Question: This is a snake game. How many steps do you need to take from the current state to eat two foods one after another (regardless of the order of the two foods)?
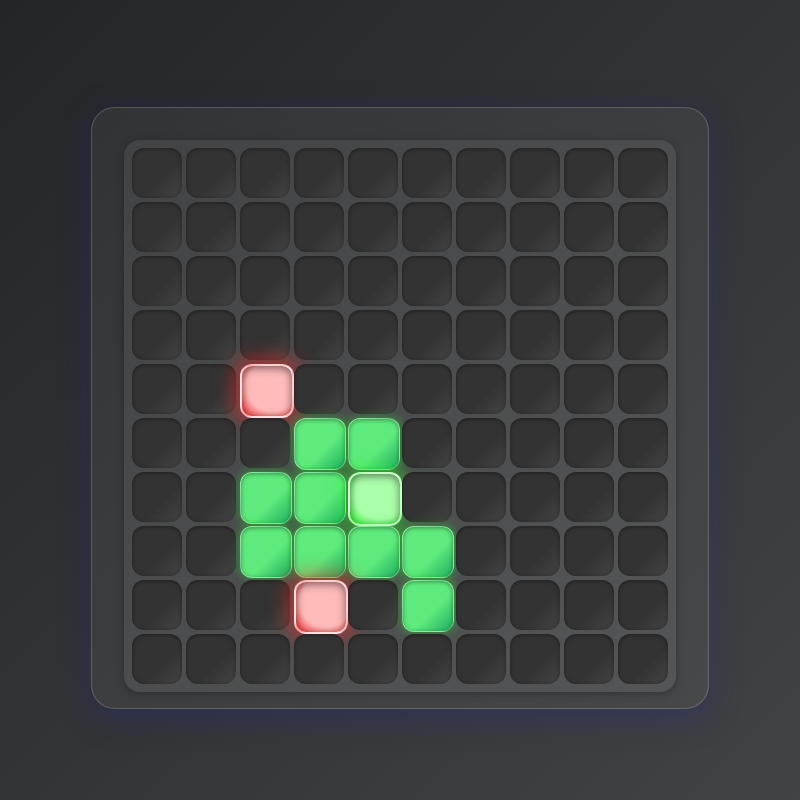
Answer: 11